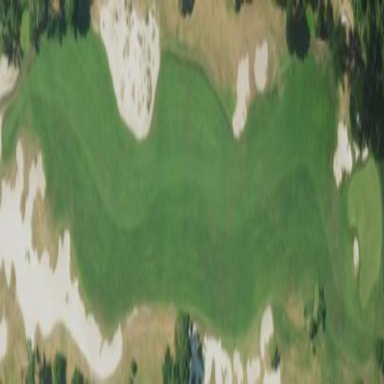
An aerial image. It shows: Golf fairway in the image.